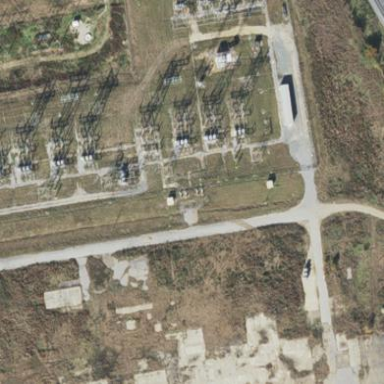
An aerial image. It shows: Power substation.